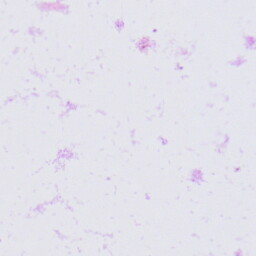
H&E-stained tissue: Skin